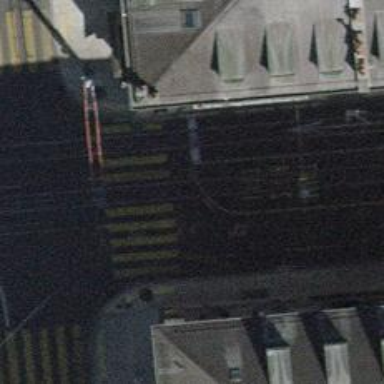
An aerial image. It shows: Road crossing with traffic signals.